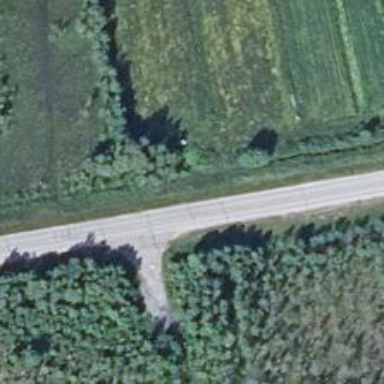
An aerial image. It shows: Asphalt road classified as primary highway.